Current action and preconditions to check: trajectory_clear

Your task: For each precondition in the list above, predict whether it will hold at this action.

Consider the current scene as observed from the mobile robot's camera, and analyze the predicted future states of all dynamic agents (e.g., people, animals, vehicles, or any moving entities) within the NEXT SECOND.

IMPORTANT: Only answer "very likely" if you are absolutely certain—based on strong, clear evidence—that a dynamic agent will violate the precondition in the predicted future state. Do NOT answer "very likely" for unlikely, ambiguous, or low-probability risks.

Ask yourself for each precondition: Is there a high probability, with clear and convincing evidence, that the predicted future states of any dynamic agent will interfere with the predicted future state of the currently executing action within the NEXT SECOND, causing that precondition to fail?

Assess the risk level based on these predictions. Use "likely" or "very likely" if motions create a clear risk of interference.

Use "neutral" or "improbable" if agents are nearby but their predicted paths are clearly diverging or non-conflicting.

Failure Risk Categories: "very improbable", "improbable", "neutral", "likely", "very likely"

Answer Format: Output ONLY the probability_of_failure value from these categories: "very improbable", "improbable", "neutral", "likely", "very likely"

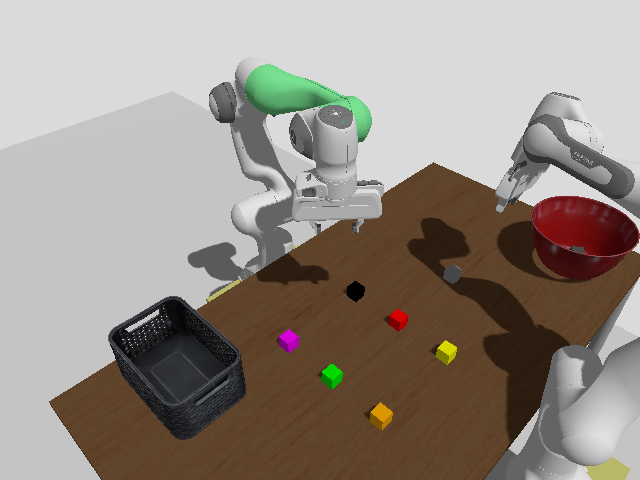

Answer: very improbable